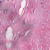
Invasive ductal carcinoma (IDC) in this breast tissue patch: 0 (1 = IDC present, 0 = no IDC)